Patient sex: M
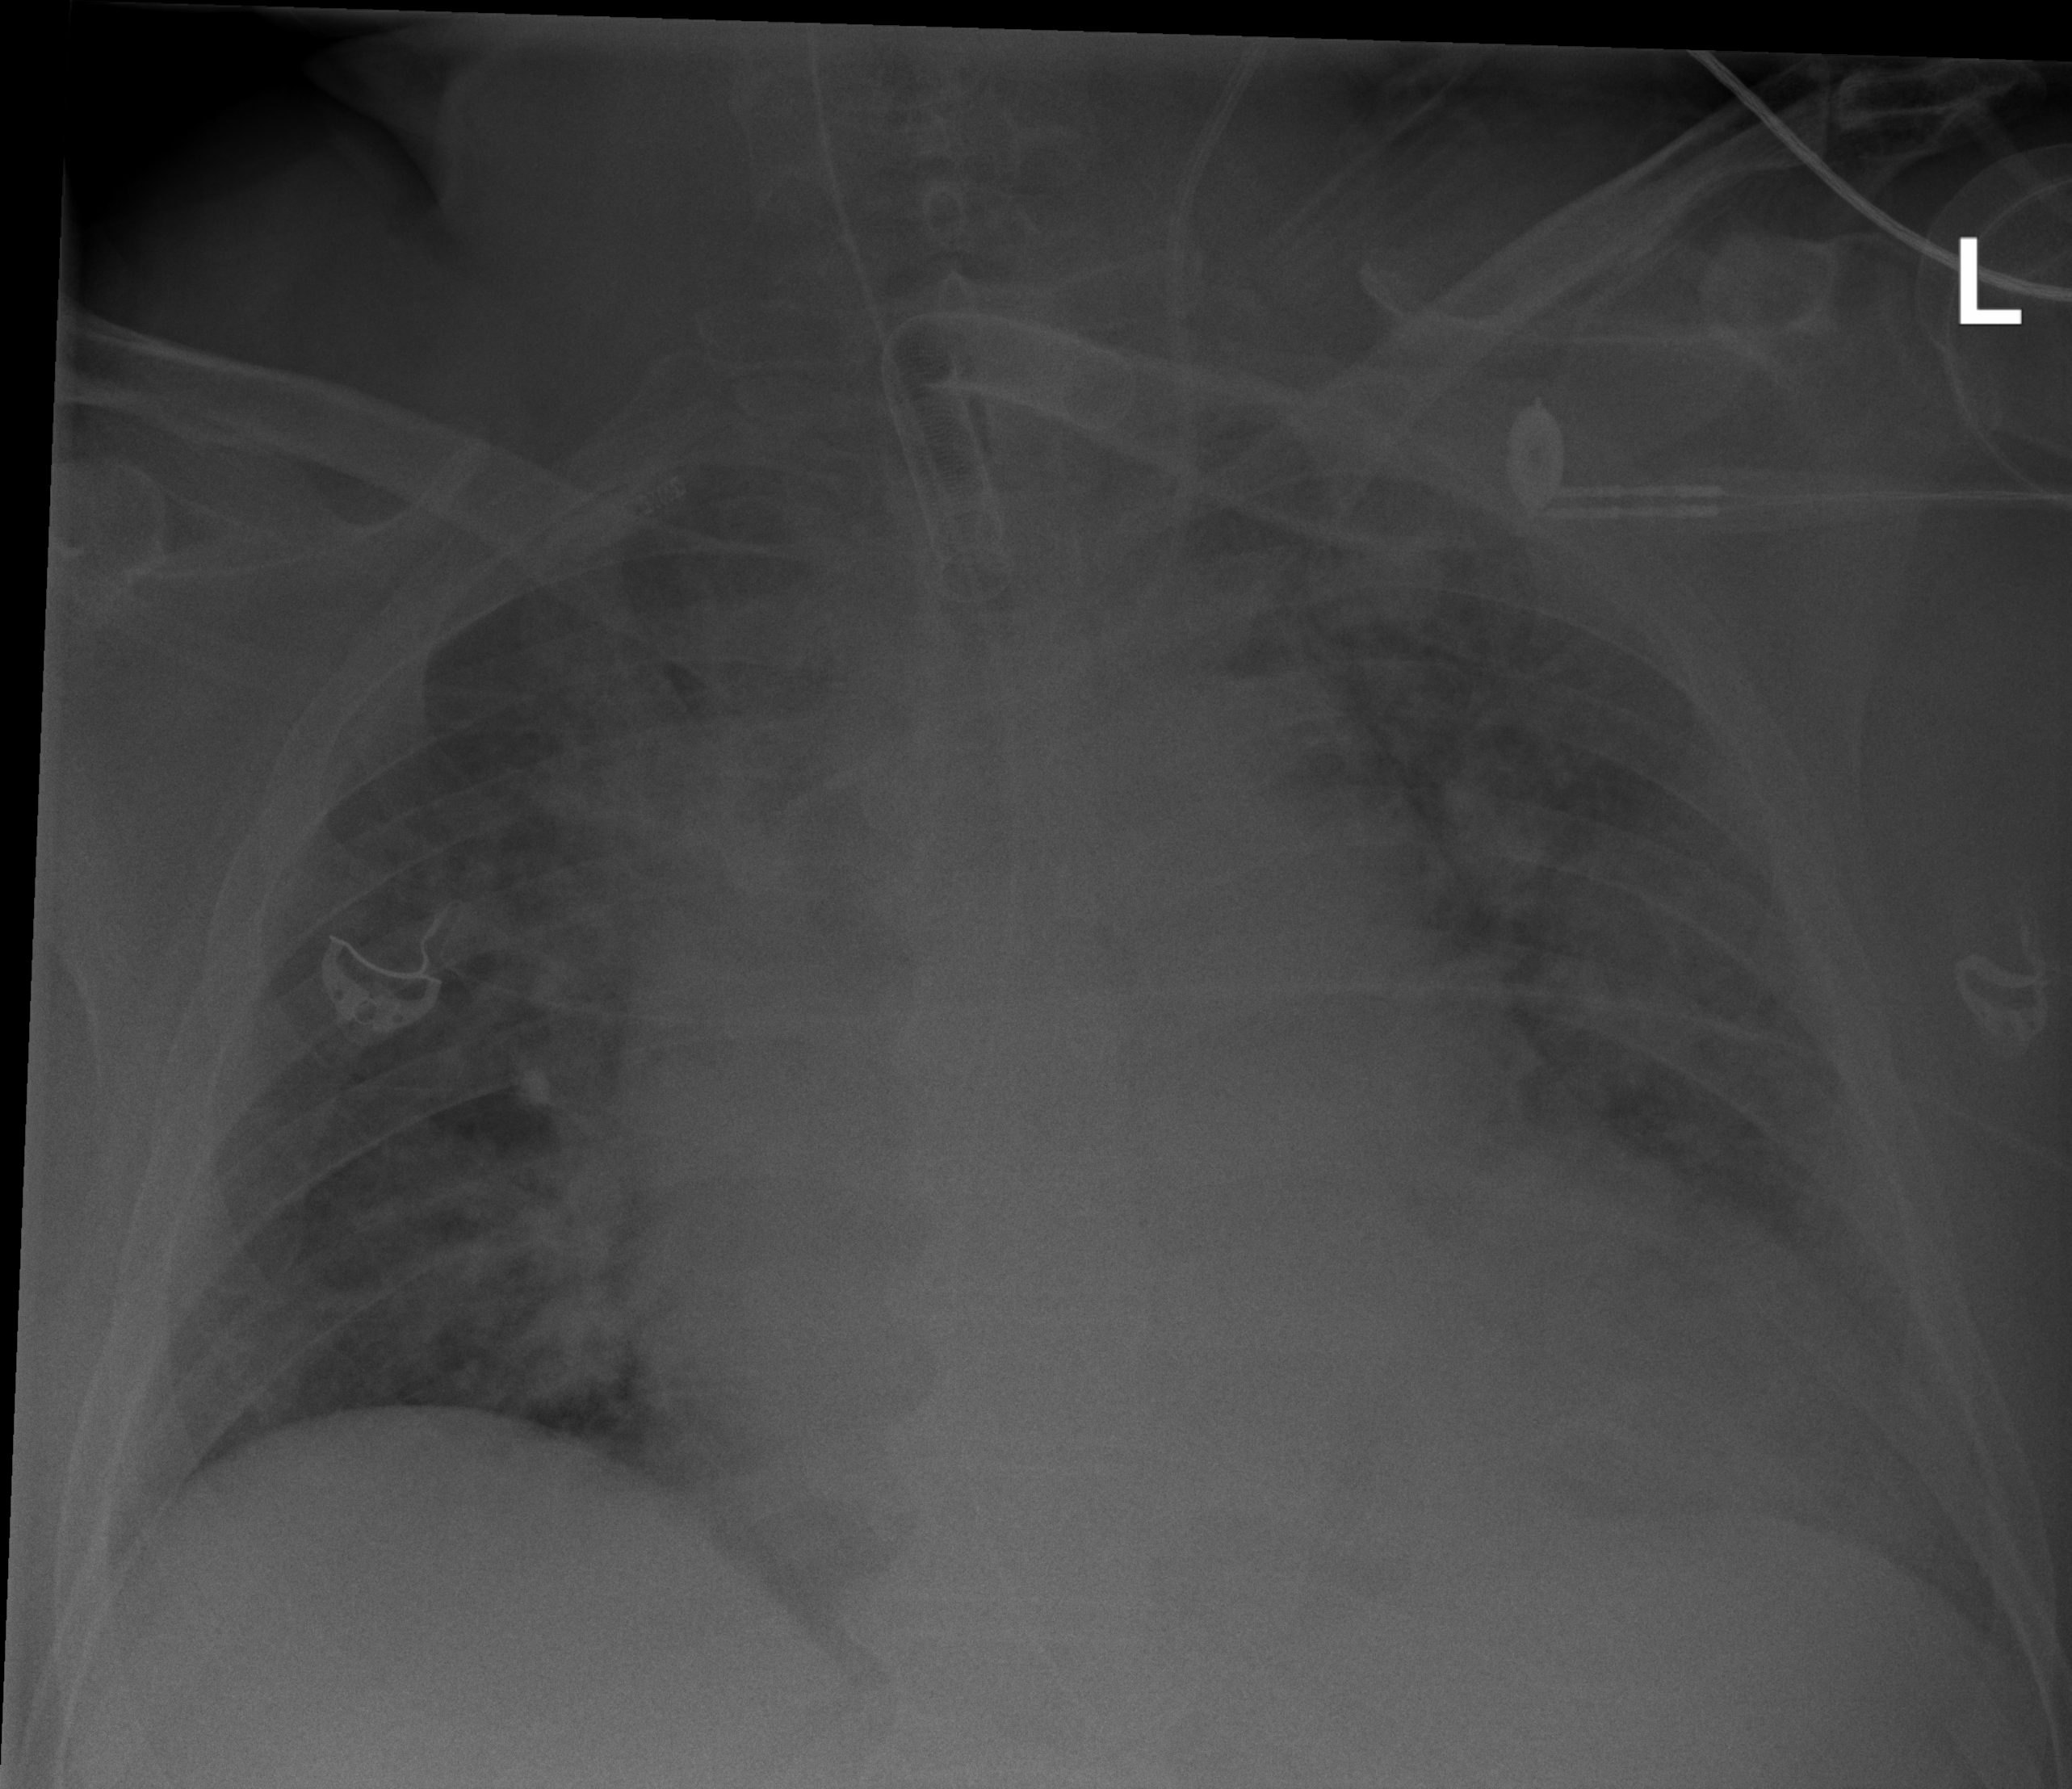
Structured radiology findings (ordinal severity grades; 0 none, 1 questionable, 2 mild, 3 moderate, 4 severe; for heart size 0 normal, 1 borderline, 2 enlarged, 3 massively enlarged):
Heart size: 3
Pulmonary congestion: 4
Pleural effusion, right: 0
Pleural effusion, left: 2
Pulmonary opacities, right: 3
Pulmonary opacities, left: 4
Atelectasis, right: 2
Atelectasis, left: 2